Brain MRI, t1w sequence, axial 2D slice.
Patient: age 23, sex F, weight 90 kg, height 1.9 m
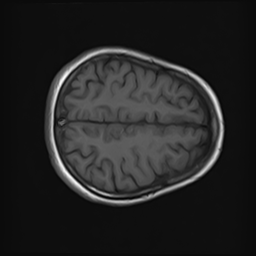